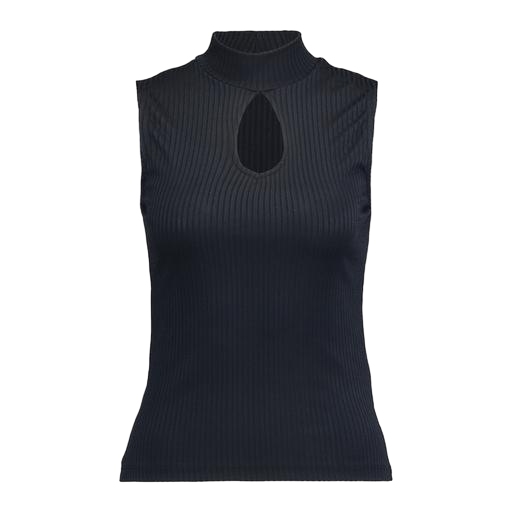
black ribbed keyhole top, high-neck top, blue mock-neck cutout top only macy, white background